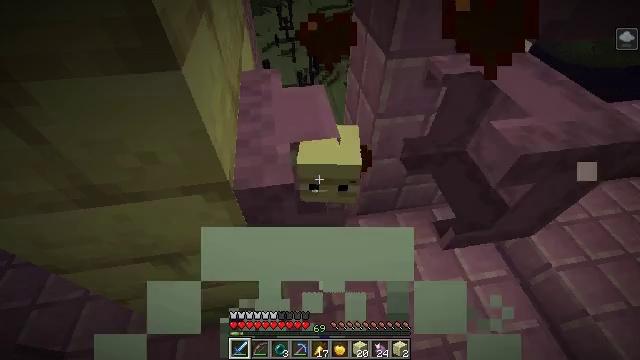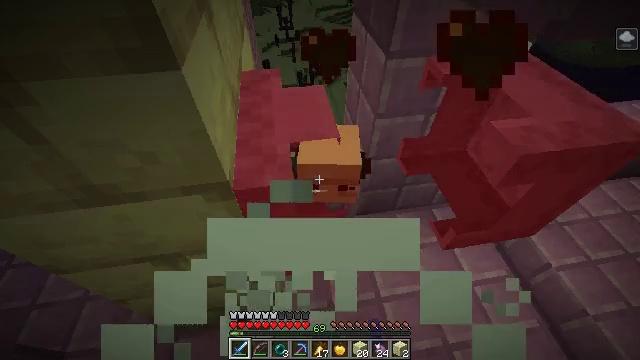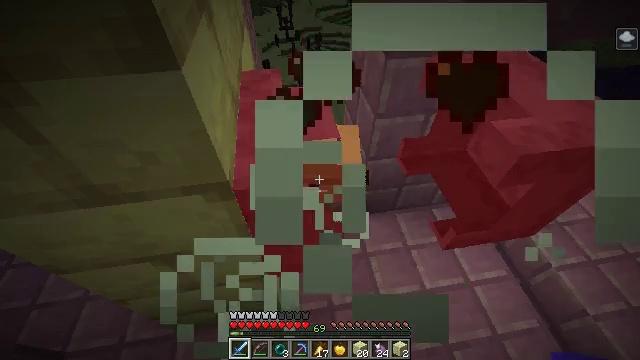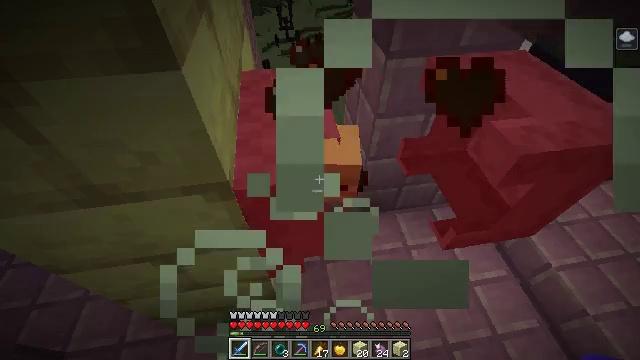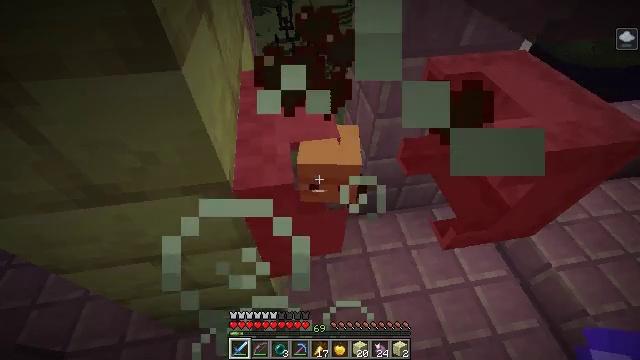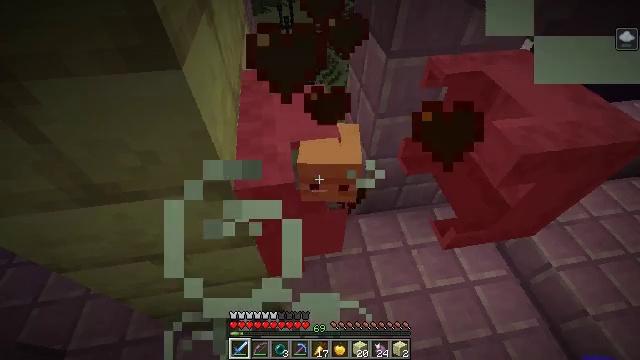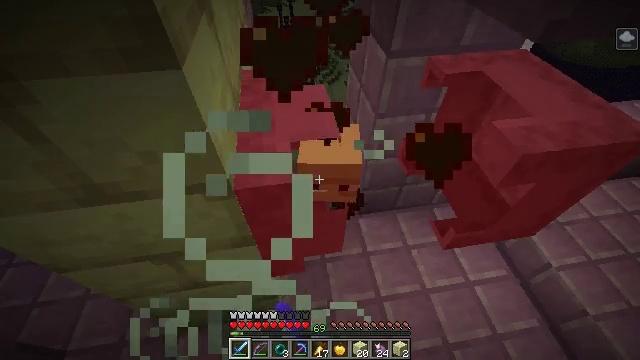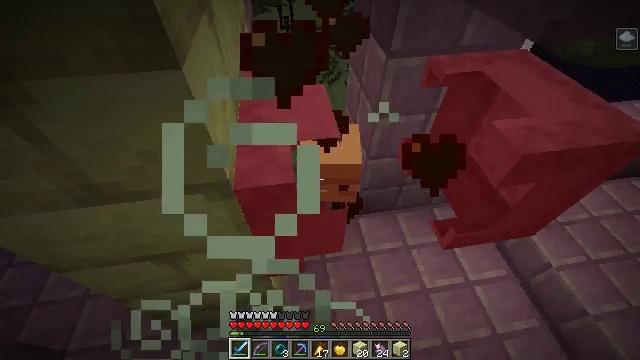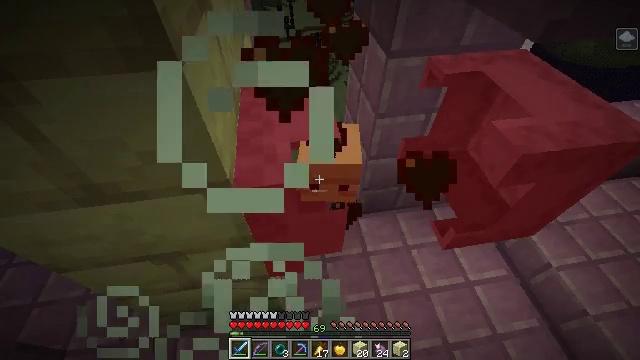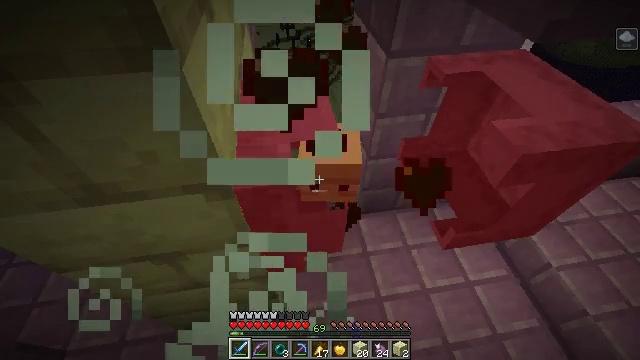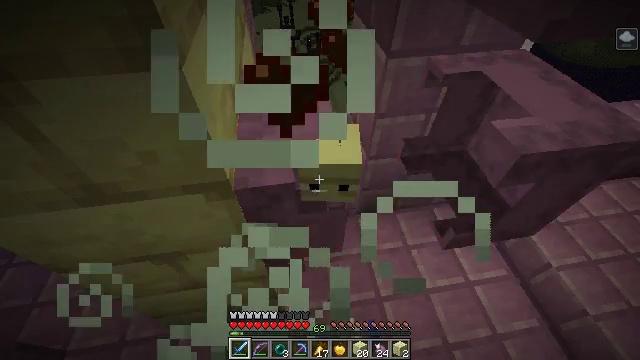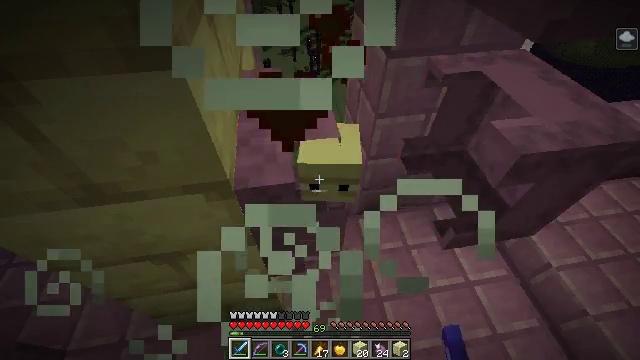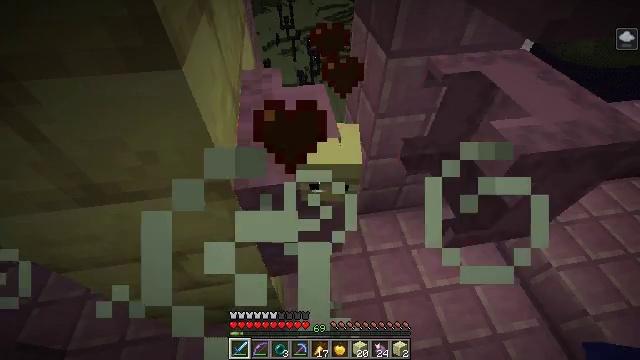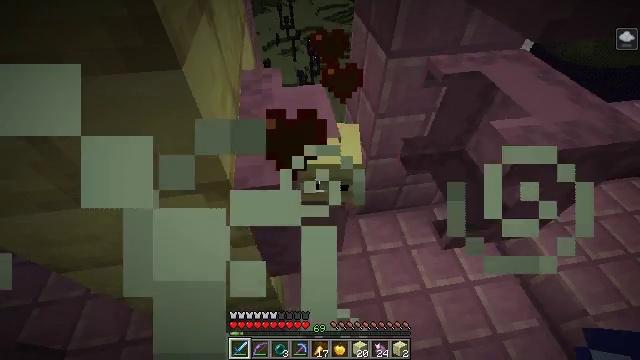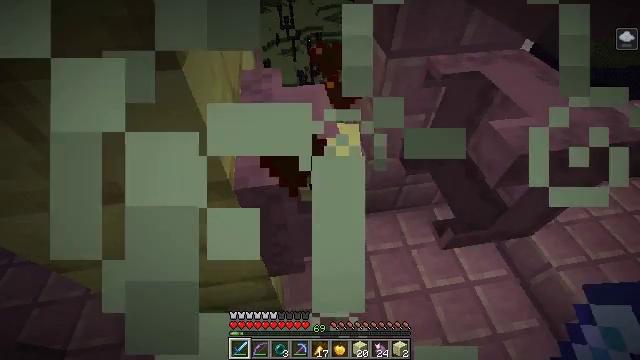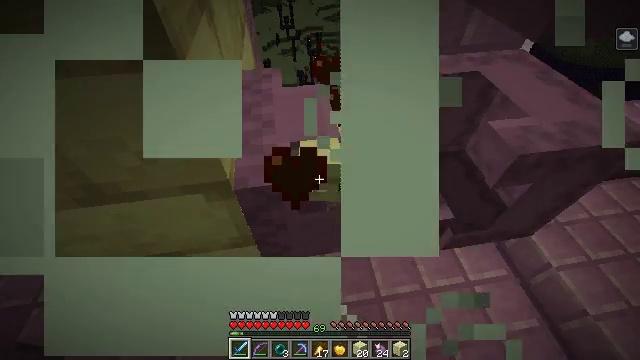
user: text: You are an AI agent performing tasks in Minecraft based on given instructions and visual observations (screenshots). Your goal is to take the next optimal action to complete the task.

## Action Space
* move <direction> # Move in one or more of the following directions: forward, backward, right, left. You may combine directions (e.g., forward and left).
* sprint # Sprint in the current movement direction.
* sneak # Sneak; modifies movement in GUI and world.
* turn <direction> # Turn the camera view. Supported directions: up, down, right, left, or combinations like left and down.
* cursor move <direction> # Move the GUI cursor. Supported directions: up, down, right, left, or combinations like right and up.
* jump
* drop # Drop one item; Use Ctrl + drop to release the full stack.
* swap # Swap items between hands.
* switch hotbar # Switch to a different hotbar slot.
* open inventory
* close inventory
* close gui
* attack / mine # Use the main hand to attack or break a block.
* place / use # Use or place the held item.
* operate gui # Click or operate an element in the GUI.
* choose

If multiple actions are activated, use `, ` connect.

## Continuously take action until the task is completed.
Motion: motion action
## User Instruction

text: Kill mobs.
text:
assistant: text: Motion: no_op
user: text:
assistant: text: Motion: no_op
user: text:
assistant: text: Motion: no_op
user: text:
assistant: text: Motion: no_op
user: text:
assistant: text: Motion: attack / mine
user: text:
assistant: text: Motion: attack / mine
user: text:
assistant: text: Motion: attack / mine
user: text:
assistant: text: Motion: attack / mine
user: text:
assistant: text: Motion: no_op
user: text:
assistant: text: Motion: no_op
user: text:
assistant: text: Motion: no_op
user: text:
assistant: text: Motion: no_op
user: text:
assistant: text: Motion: no_op
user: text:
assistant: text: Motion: no_op
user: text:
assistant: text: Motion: attack / mine
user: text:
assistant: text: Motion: attack / mine
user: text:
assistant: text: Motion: attack / mine
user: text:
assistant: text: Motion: attack / mine
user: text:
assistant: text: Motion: no_op
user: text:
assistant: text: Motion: no_op